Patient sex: M
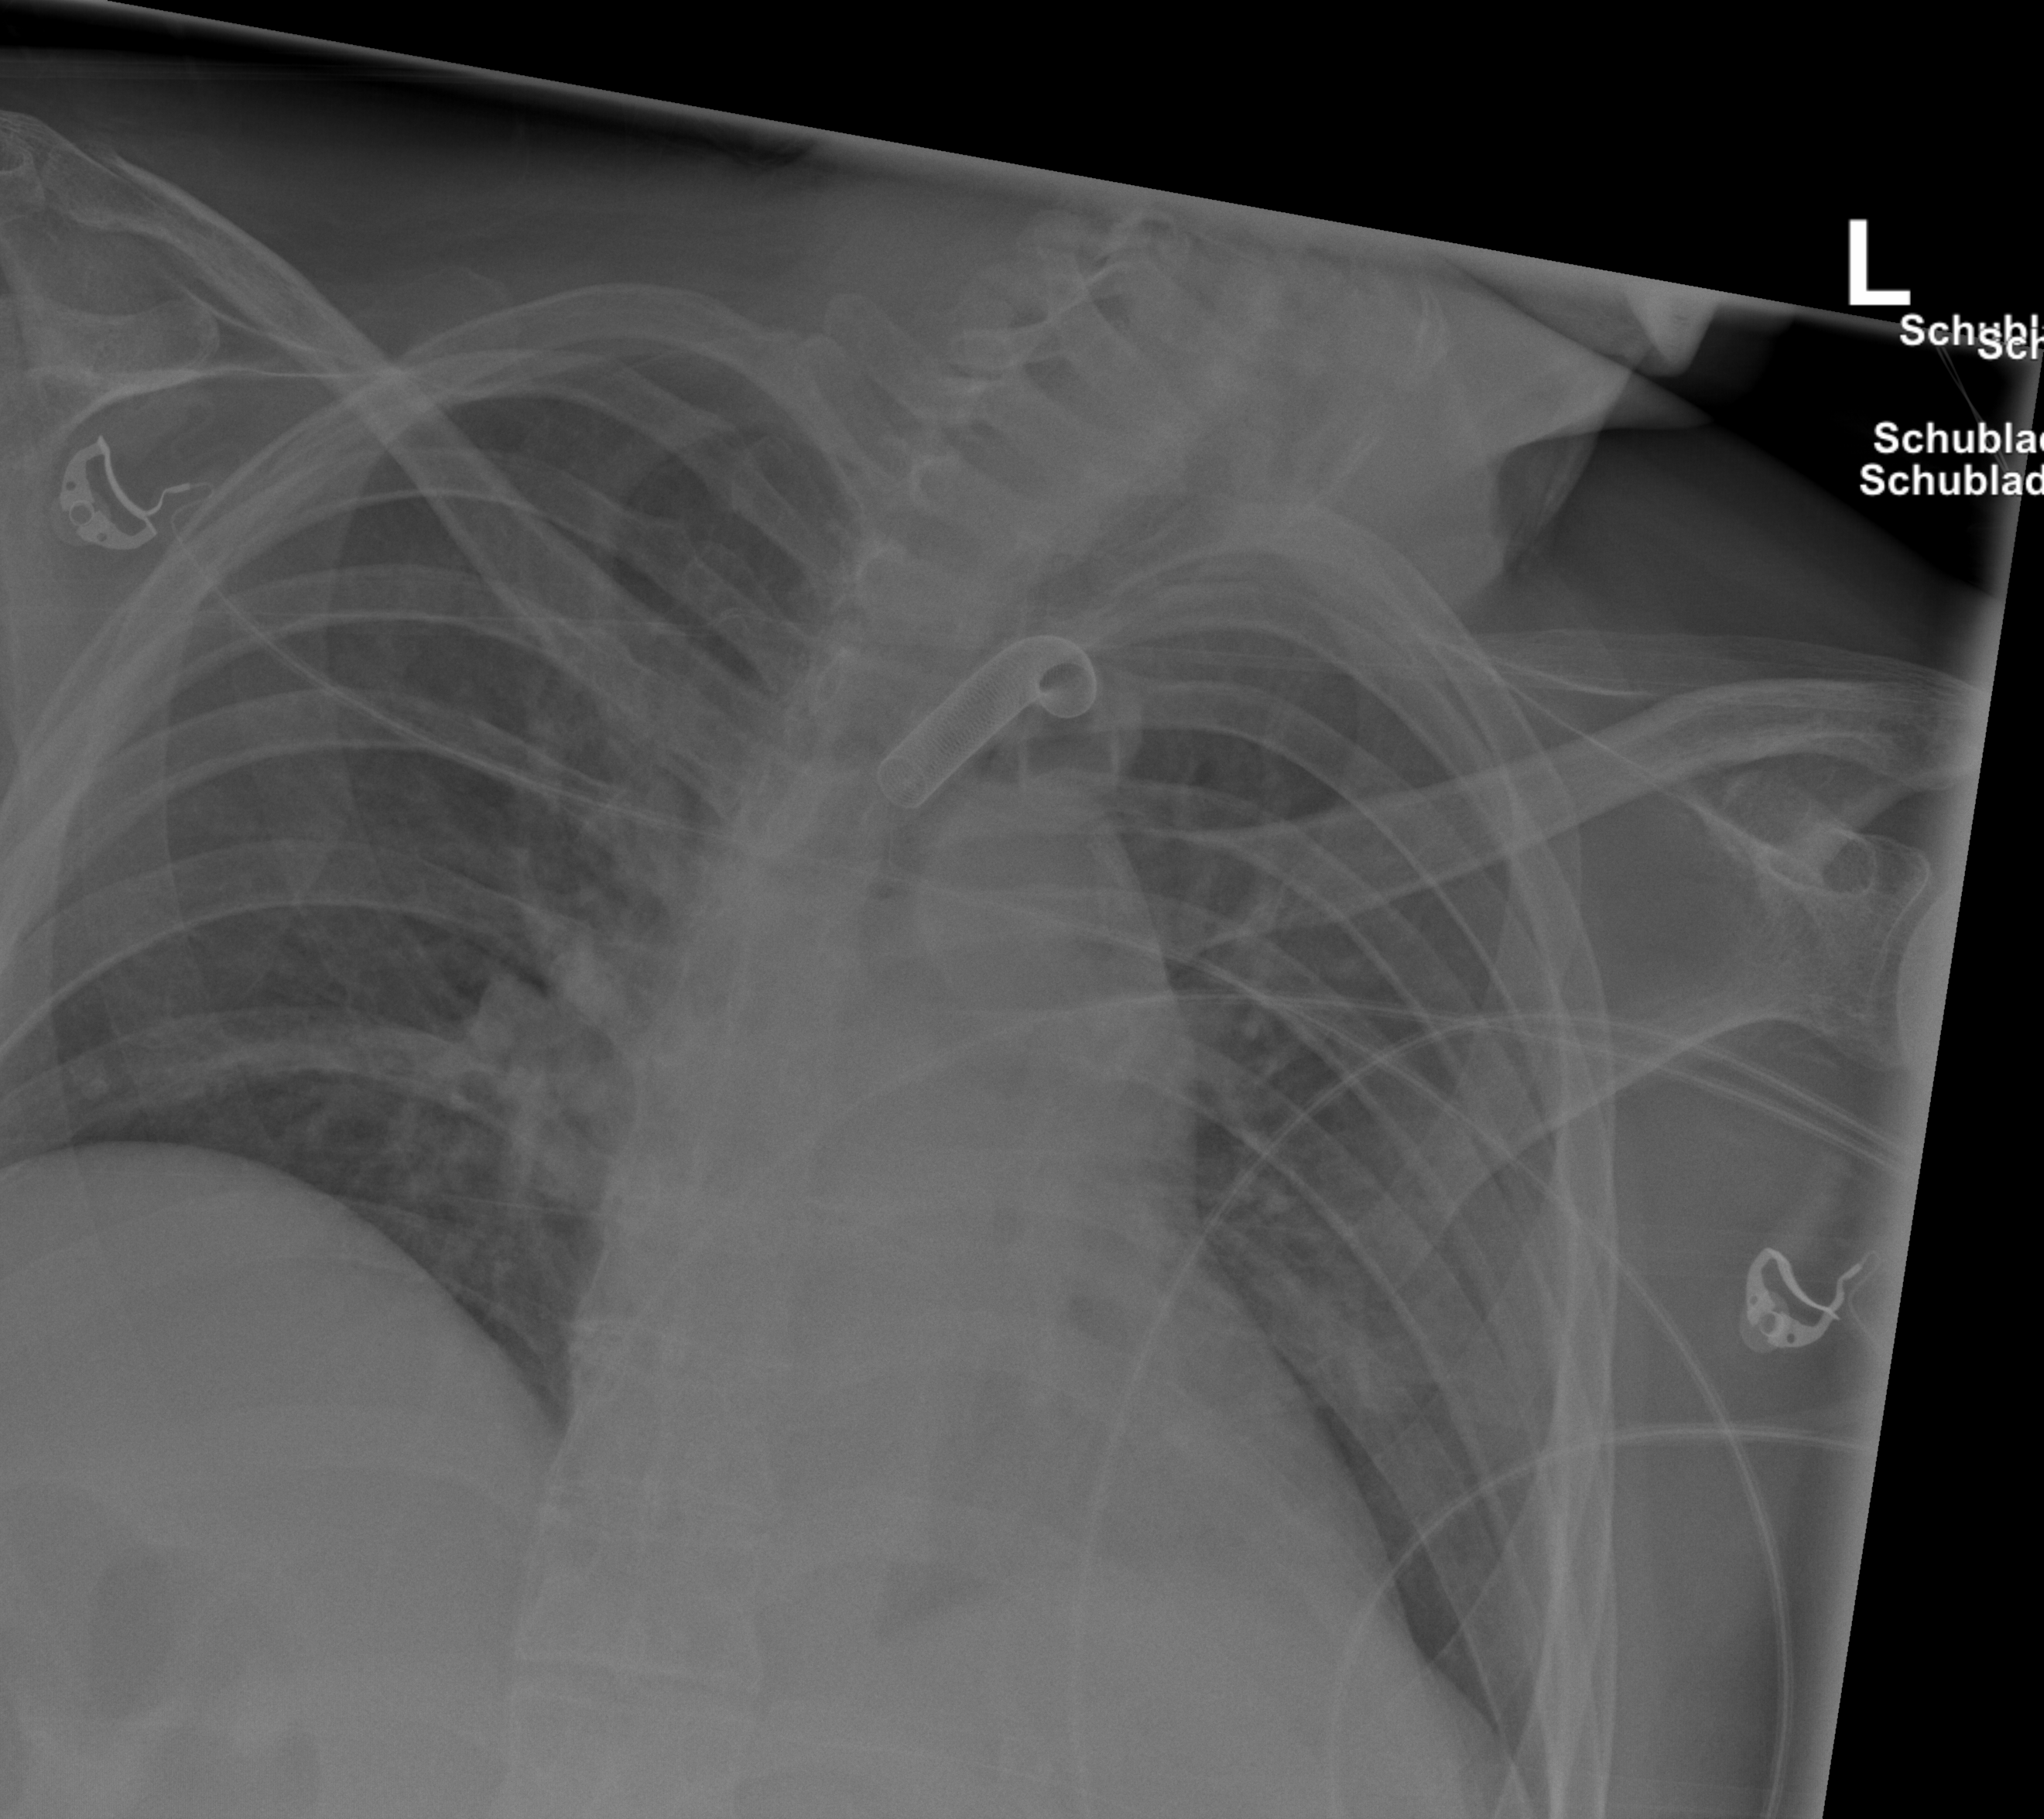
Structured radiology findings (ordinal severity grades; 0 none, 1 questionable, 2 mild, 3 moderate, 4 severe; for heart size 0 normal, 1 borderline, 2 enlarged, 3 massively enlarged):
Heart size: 0
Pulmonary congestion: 0
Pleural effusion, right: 0
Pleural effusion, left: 0
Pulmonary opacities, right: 0
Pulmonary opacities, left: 0
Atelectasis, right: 2
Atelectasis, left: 2